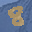
Label: 8